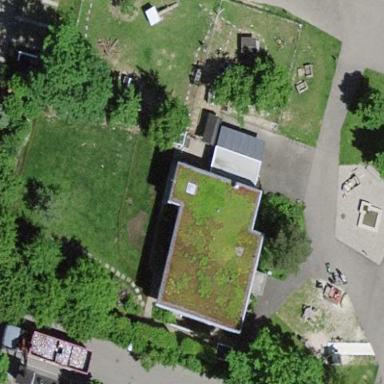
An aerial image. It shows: Detached building.